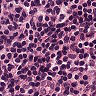
Metastatic tissue present: no